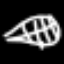
Label: leaf